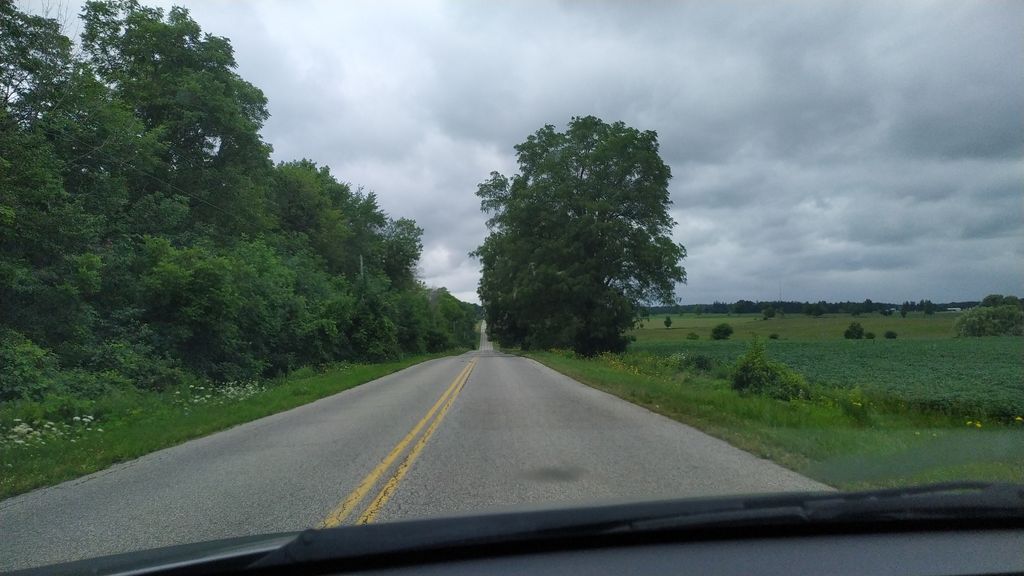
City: kitchener-waterloo